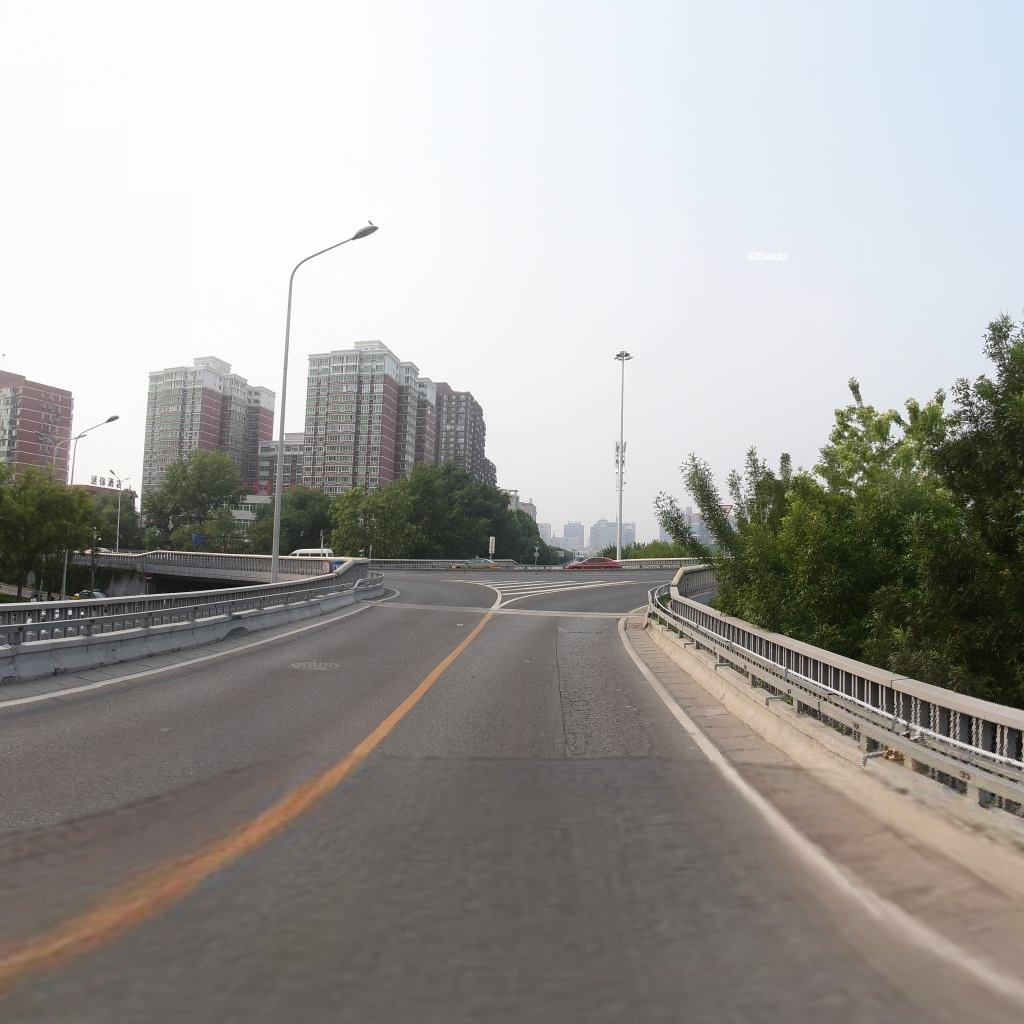
Region: Dongcheng
Road damage annotations: alligator crack, manhole cover